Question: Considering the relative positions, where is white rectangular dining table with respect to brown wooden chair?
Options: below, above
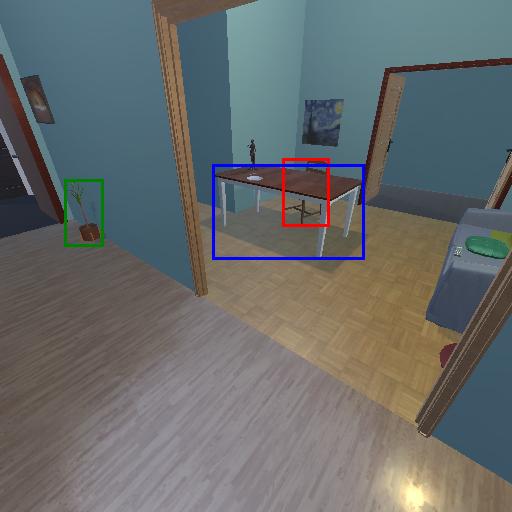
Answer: below